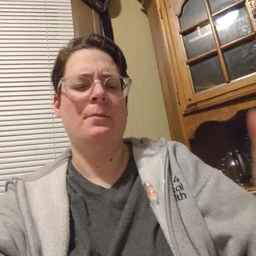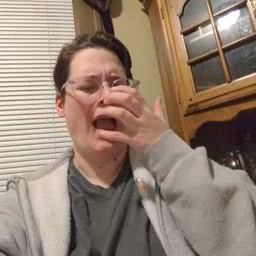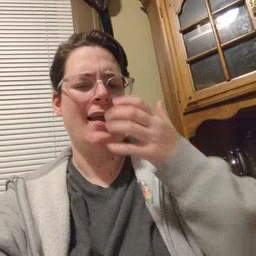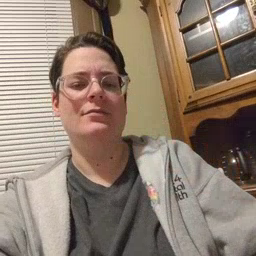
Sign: mad